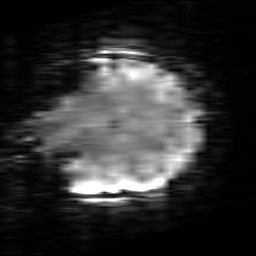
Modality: T2starw
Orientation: coronal
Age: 22
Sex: female
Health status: healthy
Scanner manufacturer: siemens
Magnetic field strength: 3 T
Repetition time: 0.7 s
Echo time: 0.02 s